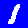
Digit: 1